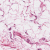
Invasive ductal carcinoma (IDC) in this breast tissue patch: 0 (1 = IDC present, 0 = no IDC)